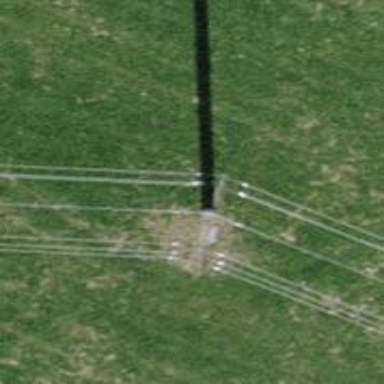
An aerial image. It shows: Concrete power pole.